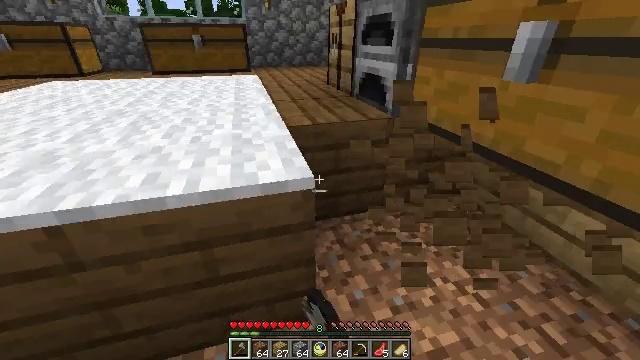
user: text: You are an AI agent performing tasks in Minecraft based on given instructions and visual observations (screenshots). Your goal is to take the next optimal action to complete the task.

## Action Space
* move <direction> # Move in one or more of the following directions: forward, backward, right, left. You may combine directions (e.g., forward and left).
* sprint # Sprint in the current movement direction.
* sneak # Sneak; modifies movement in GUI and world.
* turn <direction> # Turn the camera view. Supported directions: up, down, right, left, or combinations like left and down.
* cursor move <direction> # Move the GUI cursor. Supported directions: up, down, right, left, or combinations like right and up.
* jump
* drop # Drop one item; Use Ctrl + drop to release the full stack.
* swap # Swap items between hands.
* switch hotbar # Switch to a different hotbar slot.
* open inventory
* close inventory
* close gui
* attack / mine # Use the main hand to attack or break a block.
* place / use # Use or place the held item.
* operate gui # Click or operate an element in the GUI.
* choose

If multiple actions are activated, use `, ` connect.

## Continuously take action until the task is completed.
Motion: motion action
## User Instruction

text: Mine spruce planks to gather materials.
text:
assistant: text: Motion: no_op